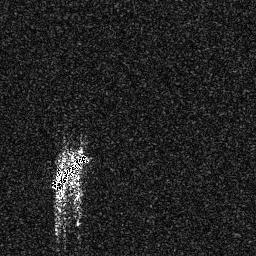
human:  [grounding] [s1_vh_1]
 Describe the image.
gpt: In the satellite image, there is  <ref>1 medium ship </ref> <box>[[19, 58, 34, 75, 0]]</box> located at left.